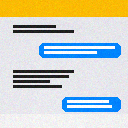
Screen state: on